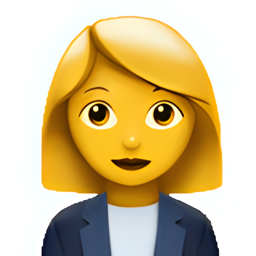
Name: female office worker
Emoji: 👩‍💼
Group: People & Body
Sub-group: person-role